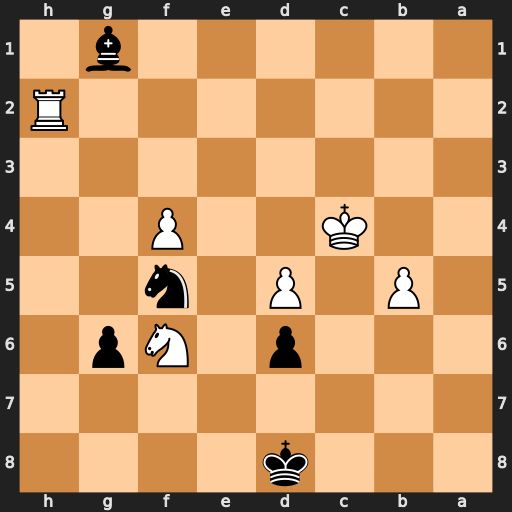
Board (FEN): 3k4/8/3p1Np1/1P1P1n2/2K2P2/8/7R/6b1
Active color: b
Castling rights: -
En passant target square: -
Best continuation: Bxh2 b6 Kc8 Kb5 Kb7